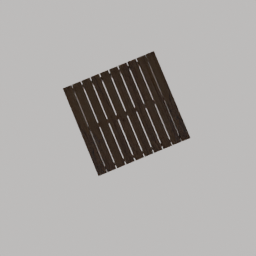
Label: furniture